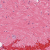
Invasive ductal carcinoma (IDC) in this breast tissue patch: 0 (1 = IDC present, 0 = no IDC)